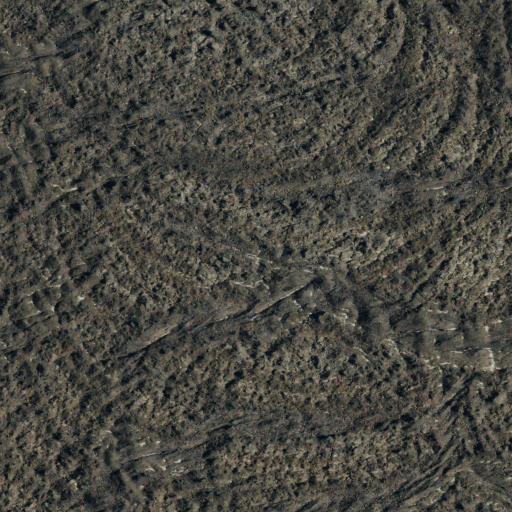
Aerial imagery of lava area in California named Medicine Lake Glass Flow containing only barren land